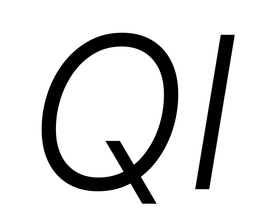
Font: Inter-Italic_Light_Italic